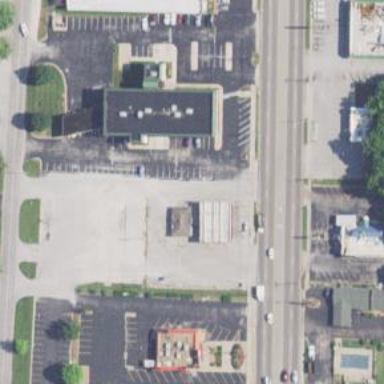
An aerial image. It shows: Convenience shop.